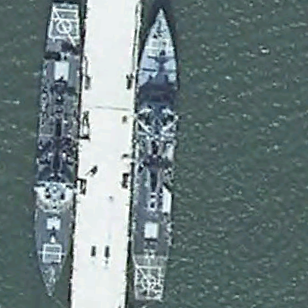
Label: destroyer